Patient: sex F, age 31
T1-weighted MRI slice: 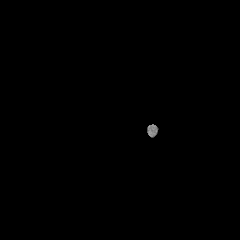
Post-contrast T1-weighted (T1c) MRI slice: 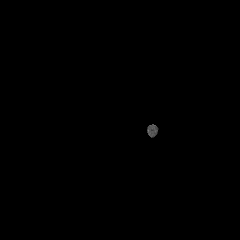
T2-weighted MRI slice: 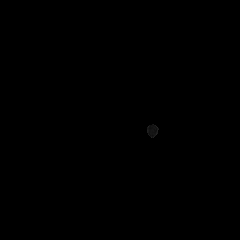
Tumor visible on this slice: no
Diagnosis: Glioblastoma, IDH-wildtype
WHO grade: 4